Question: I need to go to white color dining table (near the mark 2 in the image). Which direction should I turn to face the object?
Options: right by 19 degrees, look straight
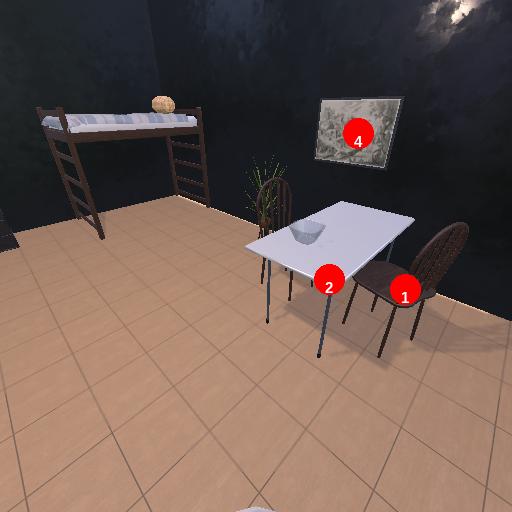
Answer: right by 19 degrees